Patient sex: M
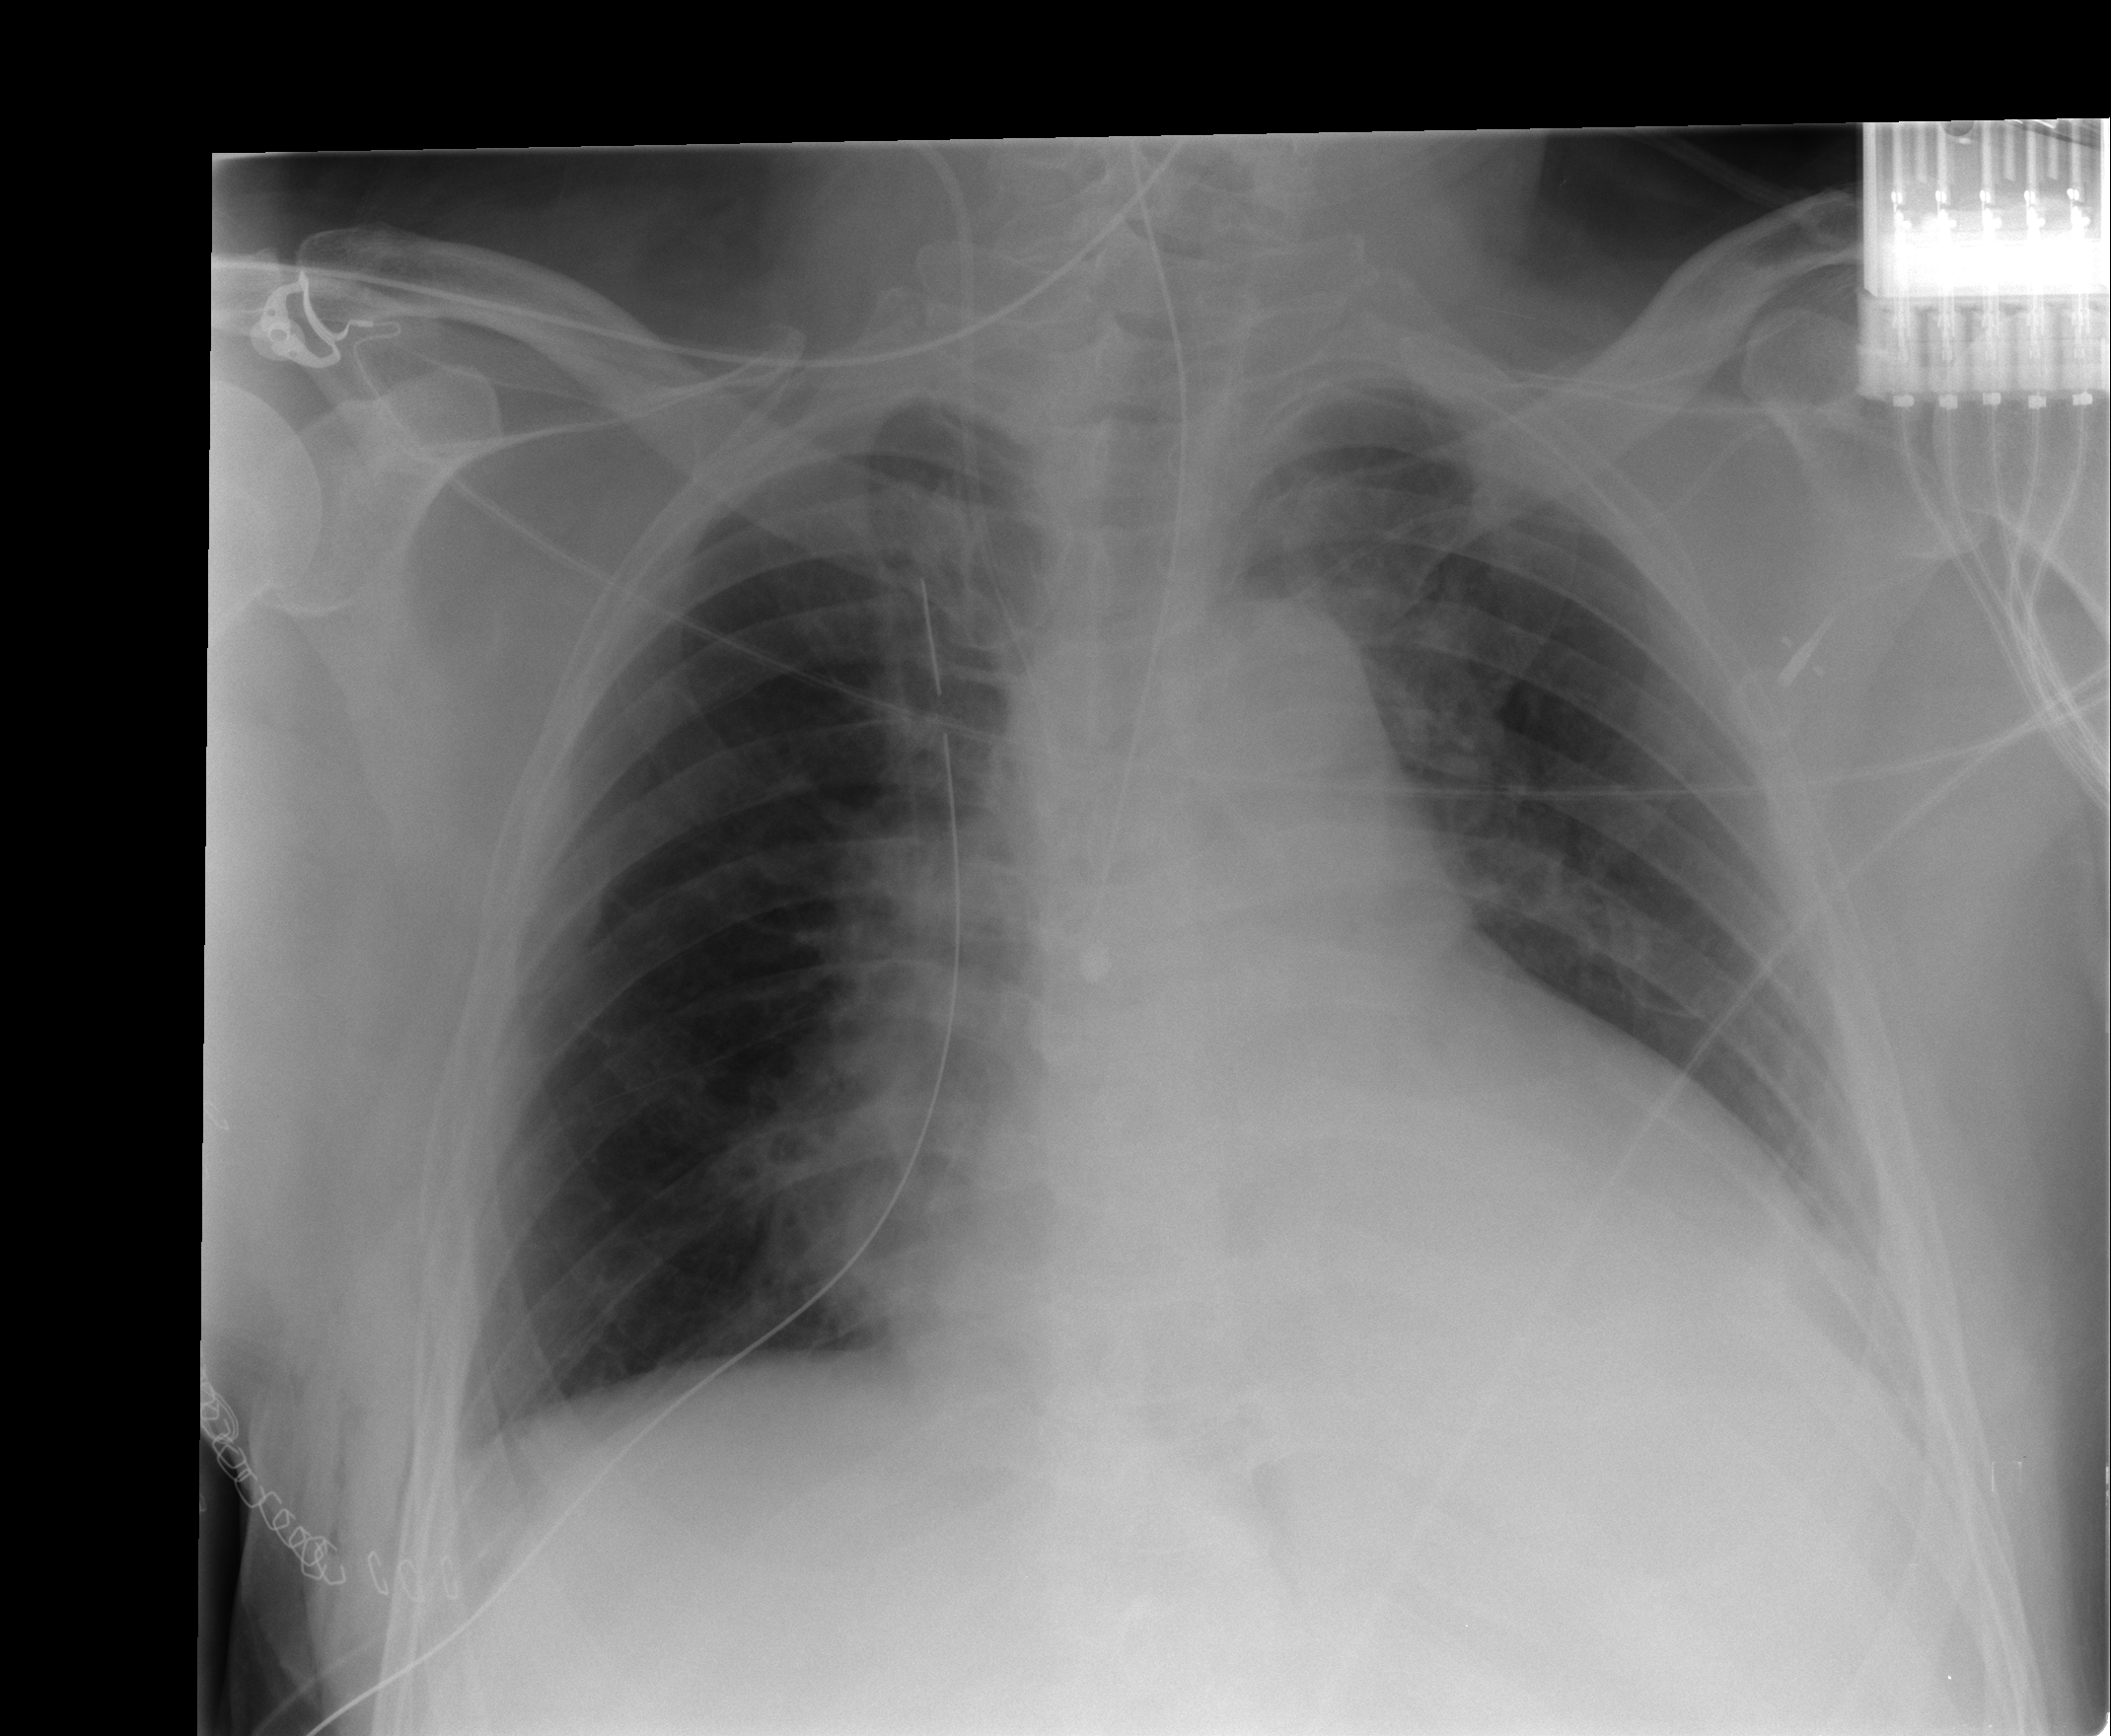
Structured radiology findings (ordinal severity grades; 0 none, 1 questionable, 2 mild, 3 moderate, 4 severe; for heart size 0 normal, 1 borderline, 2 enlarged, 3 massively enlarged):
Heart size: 2
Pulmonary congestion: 2
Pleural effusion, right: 0
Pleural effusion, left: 1
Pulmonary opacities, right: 0
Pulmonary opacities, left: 0
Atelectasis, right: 1
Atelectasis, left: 2